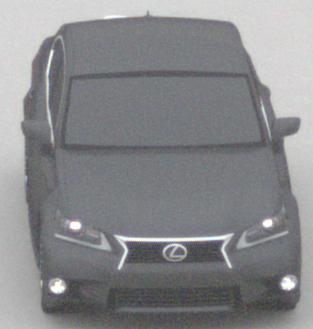
Make: Lexus
Model: GS 250
Detailed model: GS (L10)
Model produced from: 2012/06
Model produced until: 2013/12
Doors: 4
Color: gray
Road condition: dry road
Daytime: midday
Contrast: low contrast